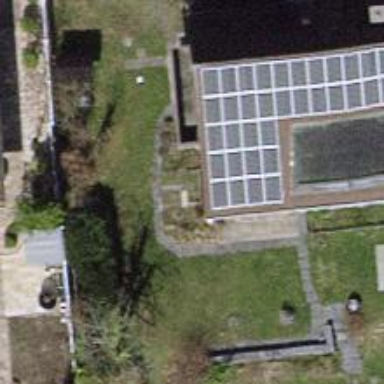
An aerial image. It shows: Solar power generator using photovoltaic method with solar photovoltaic panel types.